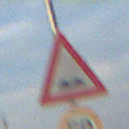
Verkehrszeichen: UnebeneFahrbahn
Zusatzzeichen unten: Geschwindigkeit50
Umgebung: Outdoor, Nature
Tageszeit: SunriseSunset
Wetter: PartlyCloudy
Licht: Natural
Jahreszeit: NotSpecified
Kontrast: MediumContrast